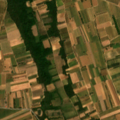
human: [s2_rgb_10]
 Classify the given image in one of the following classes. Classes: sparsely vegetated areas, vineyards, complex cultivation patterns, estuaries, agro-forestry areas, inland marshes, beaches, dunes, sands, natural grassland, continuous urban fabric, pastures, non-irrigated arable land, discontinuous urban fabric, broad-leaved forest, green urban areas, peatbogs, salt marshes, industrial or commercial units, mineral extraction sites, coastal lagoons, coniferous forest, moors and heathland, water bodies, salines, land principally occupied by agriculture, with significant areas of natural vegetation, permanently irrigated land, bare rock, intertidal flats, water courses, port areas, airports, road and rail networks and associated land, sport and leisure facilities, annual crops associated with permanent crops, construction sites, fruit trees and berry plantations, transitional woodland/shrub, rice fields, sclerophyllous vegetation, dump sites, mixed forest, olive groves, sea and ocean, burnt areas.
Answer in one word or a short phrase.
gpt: non-irrigated arable land, vineyards, fruit trees and berry plantations, complex cultivation patterns, land principally occupied by agriculture, with significant areas of natural vegetation, broad-leaved forest